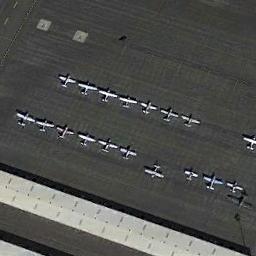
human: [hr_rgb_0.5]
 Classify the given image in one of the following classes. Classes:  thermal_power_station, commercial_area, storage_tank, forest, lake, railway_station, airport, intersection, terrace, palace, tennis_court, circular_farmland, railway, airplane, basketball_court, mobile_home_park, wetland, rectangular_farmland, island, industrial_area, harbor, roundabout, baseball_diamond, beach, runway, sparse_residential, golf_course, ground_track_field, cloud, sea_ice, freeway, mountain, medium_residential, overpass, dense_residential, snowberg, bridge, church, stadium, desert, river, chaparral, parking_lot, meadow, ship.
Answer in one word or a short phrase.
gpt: airplane